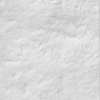
Label: not_dusty